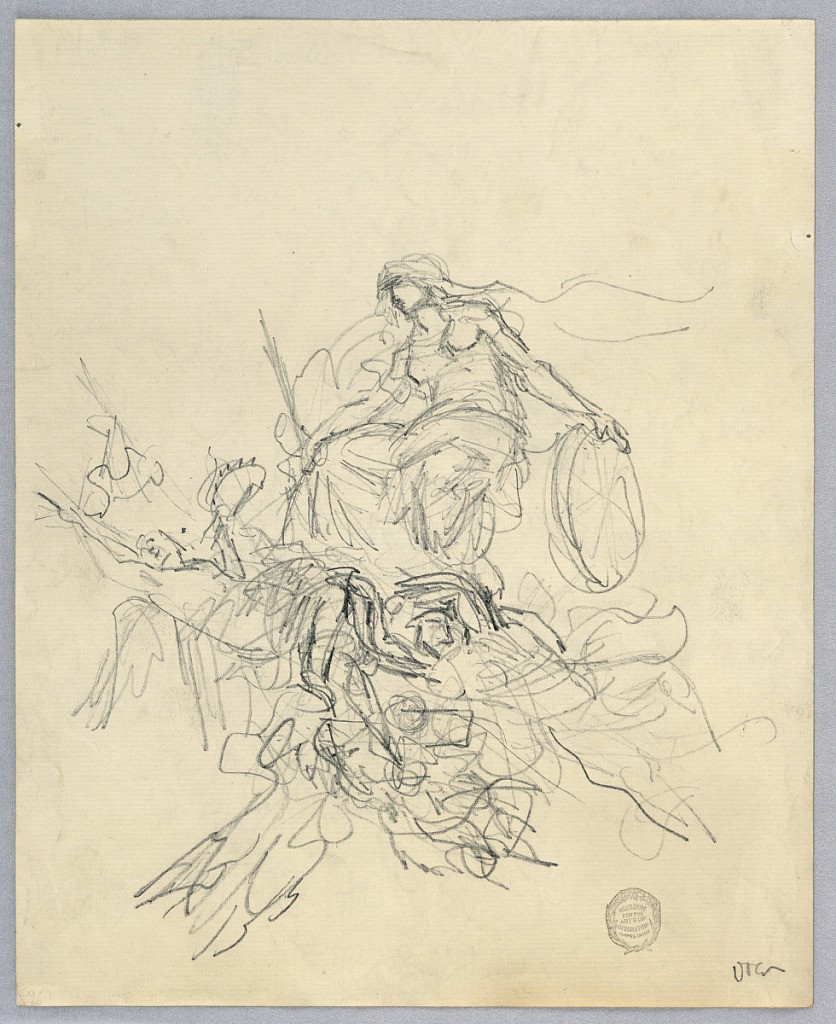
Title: Sketch of Fortuna
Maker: Francis Augustus Lathrop, American, 1849–1909
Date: ca. 1895
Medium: Graphite on laid paper
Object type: Drawing
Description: Possbily a design for a ceiling. The goddess riding above figures, holding a wheel and staff. Verso: Octagonal plan, with sketches, and list of gods and goddesses.